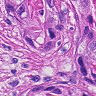
Metastatic tissue present: yes